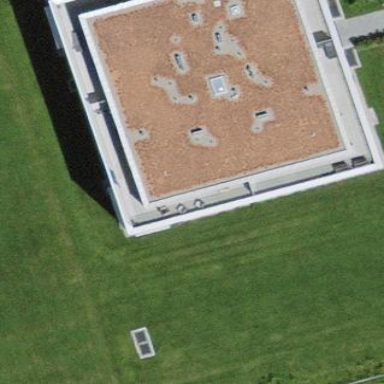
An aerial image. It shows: Apartment building with flat roof.